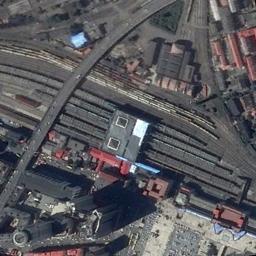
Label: railway_station